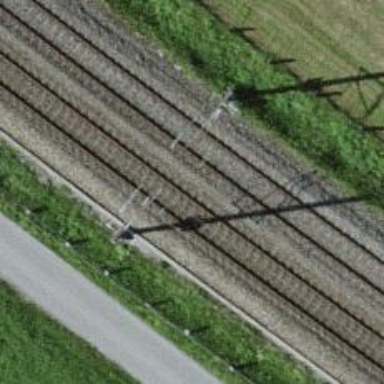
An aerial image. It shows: Railway signal.